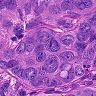
Metastatic tissue present: yes